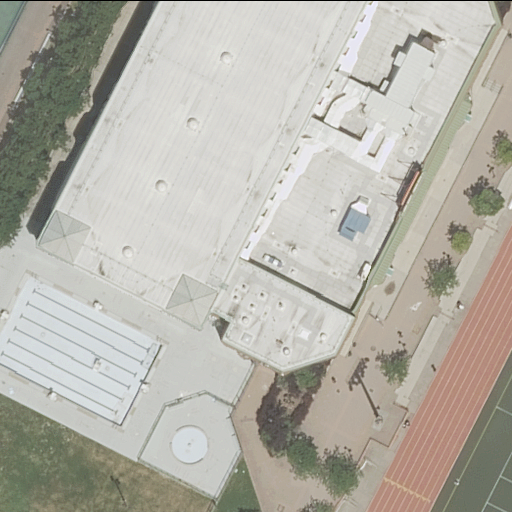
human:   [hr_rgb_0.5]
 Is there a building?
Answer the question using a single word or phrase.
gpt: yes

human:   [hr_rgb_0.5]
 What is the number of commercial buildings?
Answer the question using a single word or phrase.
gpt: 0

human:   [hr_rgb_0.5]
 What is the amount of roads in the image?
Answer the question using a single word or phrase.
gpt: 2

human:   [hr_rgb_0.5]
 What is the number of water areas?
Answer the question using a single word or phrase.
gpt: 1

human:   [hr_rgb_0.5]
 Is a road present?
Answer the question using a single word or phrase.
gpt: yes

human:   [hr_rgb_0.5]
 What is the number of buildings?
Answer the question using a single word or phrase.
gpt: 1

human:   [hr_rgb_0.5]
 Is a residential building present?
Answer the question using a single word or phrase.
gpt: yes

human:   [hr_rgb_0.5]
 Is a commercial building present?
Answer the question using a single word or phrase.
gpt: no

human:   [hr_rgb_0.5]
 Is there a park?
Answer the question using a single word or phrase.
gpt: yes

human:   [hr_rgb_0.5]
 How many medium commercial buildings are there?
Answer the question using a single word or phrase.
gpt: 0

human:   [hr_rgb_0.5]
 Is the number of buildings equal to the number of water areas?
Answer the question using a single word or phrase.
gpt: yes

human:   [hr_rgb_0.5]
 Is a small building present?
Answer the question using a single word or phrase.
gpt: no

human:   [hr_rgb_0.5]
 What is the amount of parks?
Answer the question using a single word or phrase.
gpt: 1

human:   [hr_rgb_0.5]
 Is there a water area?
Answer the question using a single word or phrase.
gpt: yes

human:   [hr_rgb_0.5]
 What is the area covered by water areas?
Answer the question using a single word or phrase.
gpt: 566m2

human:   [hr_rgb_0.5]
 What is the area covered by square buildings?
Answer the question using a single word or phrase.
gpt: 0m2

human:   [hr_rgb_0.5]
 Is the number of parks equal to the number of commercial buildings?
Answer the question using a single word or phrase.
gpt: no

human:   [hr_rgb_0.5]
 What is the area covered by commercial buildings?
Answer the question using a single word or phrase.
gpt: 0m2

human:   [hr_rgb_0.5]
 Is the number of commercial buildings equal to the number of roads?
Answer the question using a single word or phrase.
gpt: no

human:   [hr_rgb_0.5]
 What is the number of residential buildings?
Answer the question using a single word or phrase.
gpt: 1

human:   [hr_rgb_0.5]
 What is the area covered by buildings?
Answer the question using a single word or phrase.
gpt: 4728m2

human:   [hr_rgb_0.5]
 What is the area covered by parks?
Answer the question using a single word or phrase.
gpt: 5308m2

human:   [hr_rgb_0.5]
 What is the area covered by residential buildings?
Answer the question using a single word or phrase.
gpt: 4728m2

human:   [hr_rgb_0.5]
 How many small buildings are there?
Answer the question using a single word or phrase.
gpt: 0

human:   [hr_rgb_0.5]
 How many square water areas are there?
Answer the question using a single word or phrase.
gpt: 0

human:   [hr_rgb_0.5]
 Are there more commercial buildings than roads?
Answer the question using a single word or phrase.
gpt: no

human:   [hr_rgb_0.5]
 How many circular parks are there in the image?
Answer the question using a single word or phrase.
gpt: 0

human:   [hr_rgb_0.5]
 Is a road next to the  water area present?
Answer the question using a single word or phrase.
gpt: yes

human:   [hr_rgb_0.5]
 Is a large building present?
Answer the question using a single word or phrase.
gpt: yes

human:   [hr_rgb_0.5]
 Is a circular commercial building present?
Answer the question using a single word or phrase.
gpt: no

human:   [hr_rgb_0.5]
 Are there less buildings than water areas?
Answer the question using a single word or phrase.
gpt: no

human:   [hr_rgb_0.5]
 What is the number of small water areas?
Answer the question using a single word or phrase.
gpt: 0

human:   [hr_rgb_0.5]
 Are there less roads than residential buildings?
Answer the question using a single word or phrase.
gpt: no

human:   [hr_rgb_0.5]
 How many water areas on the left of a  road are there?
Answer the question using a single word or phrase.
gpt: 1

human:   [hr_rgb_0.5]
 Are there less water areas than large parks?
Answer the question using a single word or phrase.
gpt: no

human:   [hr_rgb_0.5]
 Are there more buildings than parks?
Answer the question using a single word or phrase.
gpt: no

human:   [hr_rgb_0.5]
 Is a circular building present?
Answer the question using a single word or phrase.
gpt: no

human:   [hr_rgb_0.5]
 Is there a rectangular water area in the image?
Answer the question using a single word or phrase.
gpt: yes

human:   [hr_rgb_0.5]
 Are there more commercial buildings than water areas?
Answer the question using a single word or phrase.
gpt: no

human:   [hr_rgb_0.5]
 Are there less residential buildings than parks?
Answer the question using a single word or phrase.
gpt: no

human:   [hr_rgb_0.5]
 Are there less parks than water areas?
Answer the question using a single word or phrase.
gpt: no

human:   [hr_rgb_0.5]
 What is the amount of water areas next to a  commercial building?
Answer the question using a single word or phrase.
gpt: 0

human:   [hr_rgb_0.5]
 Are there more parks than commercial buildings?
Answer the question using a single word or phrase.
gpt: yes

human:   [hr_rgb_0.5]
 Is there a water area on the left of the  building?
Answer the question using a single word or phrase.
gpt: yes

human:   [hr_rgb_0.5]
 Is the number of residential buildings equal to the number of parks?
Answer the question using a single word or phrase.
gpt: yes

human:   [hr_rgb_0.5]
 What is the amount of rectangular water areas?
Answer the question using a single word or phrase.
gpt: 1

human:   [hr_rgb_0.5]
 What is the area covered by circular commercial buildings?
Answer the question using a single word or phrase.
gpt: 0m2

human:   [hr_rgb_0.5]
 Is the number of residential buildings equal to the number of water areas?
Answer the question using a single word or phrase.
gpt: yes

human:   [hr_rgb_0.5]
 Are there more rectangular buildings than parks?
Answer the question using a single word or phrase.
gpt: no

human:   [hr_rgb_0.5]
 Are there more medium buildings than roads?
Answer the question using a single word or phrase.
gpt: no

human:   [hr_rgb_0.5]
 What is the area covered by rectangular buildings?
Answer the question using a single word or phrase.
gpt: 4728m2

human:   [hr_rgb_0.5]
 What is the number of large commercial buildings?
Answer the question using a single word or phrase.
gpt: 0

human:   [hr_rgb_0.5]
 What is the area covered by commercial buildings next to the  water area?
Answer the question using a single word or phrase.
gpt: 0m2

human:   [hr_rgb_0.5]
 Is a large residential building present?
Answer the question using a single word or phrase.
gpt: yes

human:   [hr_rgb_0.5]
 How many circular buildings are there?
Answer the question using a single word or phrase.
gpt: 0

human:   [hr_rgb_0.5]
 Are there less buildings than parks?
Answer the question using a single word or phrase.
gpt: no

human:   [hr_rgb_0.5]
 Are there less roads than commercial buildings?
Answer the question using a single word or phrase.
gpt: no

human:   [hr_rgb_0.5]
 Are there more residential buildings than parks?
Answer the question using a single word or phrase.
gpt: no

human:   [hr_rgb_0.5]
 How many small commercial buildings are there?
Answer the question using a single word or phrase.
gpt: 0

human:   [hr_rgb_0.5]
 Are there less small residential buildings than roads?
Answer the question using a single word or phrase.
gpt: yes

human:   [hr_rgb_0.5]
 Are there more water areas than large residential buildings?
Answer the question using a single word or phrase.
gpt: no

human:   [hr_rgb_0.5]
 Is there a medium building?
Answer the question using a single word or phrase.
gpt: no

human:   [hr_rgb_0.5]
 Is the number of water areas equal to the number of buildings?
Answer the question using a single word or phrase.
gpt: yes

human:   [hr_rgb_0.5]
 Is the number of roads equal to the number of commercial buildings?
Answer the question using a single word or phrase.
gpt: no